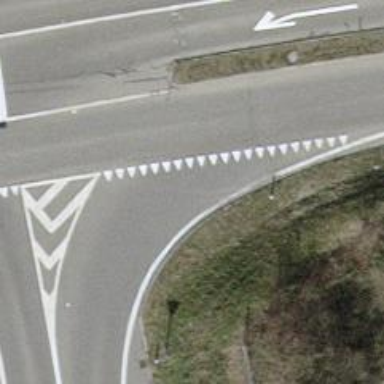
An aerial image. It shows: Road with "give way" sign.